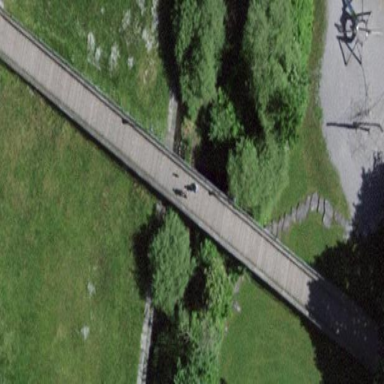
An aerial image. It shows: Man-made bridge.